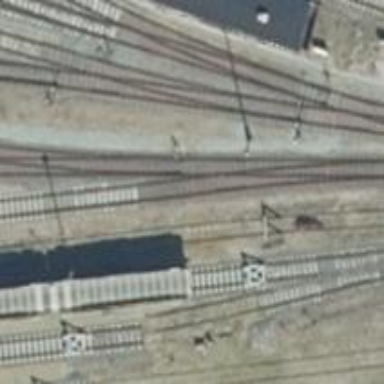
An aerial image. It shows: Railway switch.